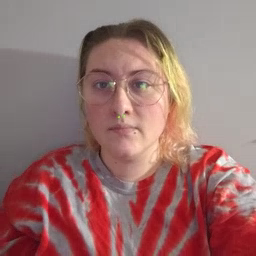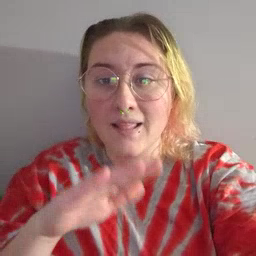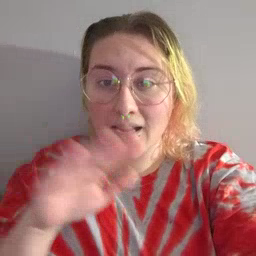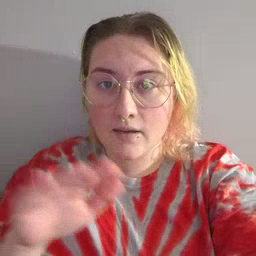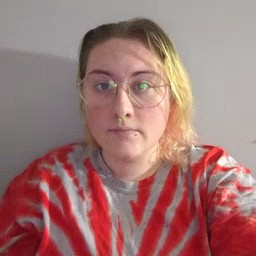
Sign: clean